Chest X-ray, AP view. Patient: 67 years old, sex F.
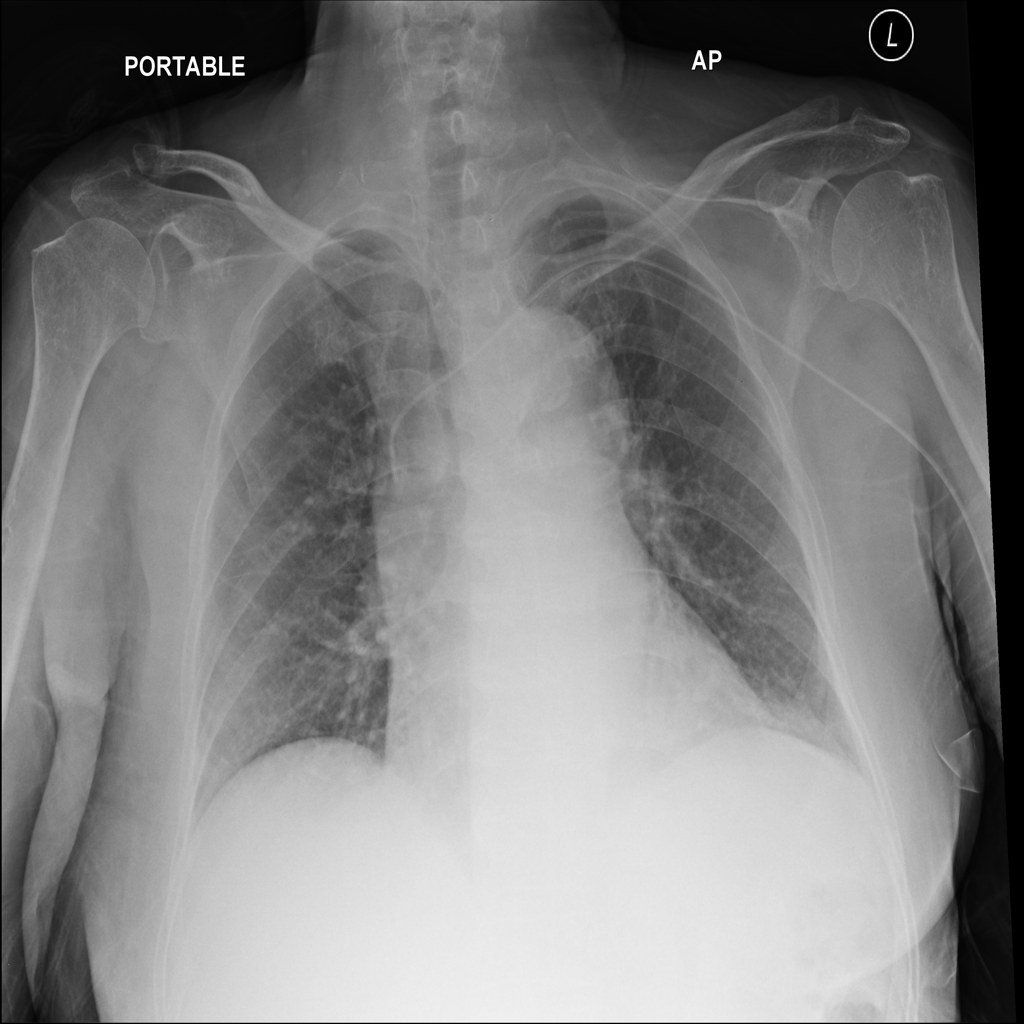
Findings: No Finding